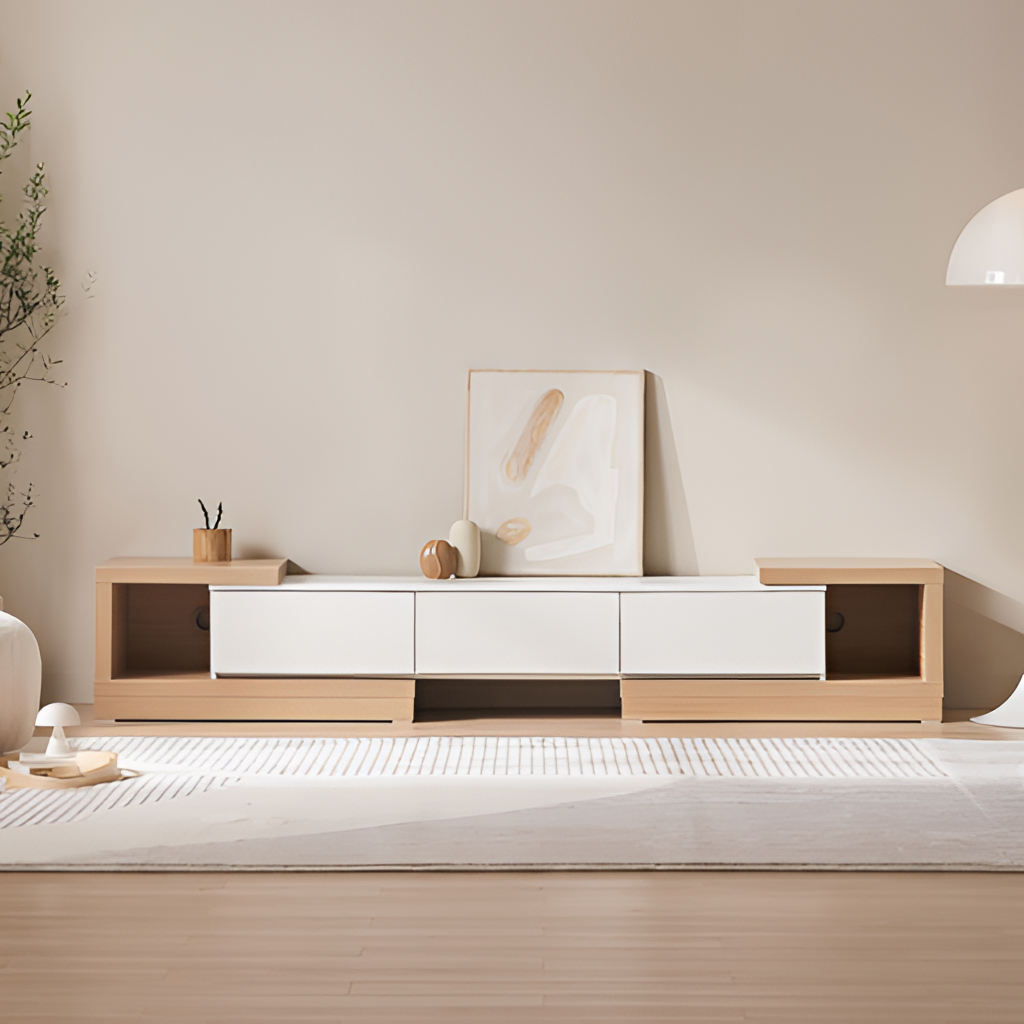
white wood entertainment console, living room, minimalist, wood flooring, with plank pattern, paint wallpaper, with solid pattern